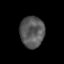
Tissue: prostate
Cell type: Epithelial cells
Senescence score: 0.3472
Nuclear area (px): 744
Mean DAPI intensity: 88.177